Field crop: maize
Growth stage: 2
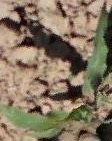
Species: maize